Question: I got a normal button, but the text is cut-off. I don't know why it's happening.
Can anybody analyze why it happened?
Code:
'''
<TextView
android:id="@+id/txt_project_title"
android:layout_width="fill_parent"
android:layout_height="wrap_content"
android:gravity="center_horizontal"
android:text="Default Title"
android:textColor="@android:color/white"
android:textStyle="bold"
android:textSize="19sp"
android:shadowColor="#000000"
android:shadowDx="1.5"
android:shadowDy="1.5"
android:shadowRadius="1"
/></LinearLayout>
<ScrollView
android:layout_width="fill_parent"
android:layout_height="wrap_content">
<LinearLayout
xmlns:android="http://schemas.android.com/apk/res/android"
android:layout_width="fill_parent"
android:layout_height="fill_parent"
android:orientation="vertical">
<LinearLayout
xmlns:android="http://schemas.android.com/apk/res/android"
android:layout_width="wrap_content"
android:layout_height="wrap_content"
android:layout_gravity="center"
android:background="@drawable/whitebg"
android:layout_marginTop="5dp"
android:layout_marginBottom="5dp"
android:orientation="vertical">
<LinearLayout xmlns:android="http://schemas.android.com/apk/res/android"
android:orientation="horizontal"
android:layout_width="fill_parent"
android:layout_height="wrap_content"
android:layout_marginTop="3dp"
>
<ImageView
android:id="@+id/project_image"
android:layout_marginLeft="10dp"
android:layout_marginTop="10dp"
android:layout_width="100dp"
android:layout_height="100dp"
android:layout_weight="3"
android:layout_gravity="center_vertical"/>
<LinearLayout xmlns:android="http://schemas.android.com/apk/res/android"
android:orientation="vertical"
android:layout_width="wrap_content"
android:layout_height="wrap_content"
android:layout_alignParentRight="true"
android:padding="10dp"
android:layout_weight="5"
>
<TextView
android:id="@+id/txt_project"
android:layout_width="181dp"
android:layout_height="wrap_content"
android:text="Project Title"
android:textColor="#0e3946"
android:textSize="16sp"
android:textStyle="bold" />
<TextView
android:id="@+id/txt_organization_title"
android:layout_width="fill_parent"
android:layout_height="wrap_content"
android:text="Organization Title"
android:textSize="13sp"
android:textStyle="italic"
android:textColor="#20822c"/>
<LinearLayout xmlns:android="http://schemas.android.com/apk/res/android"
android:orientation="horizontal"
android:layout_width="fill_parent"
android:layout_height="wrap_content"
android:layout_marginTop="3dp"
>
<CheckBox android:id="@+id/checkbox"
android:layout_width="wrap_content"
android:button="@android:drawable/btn_star"
android:layout_gravity="center"
android:layout_height="wrap_content"/>
<TextView
android:layout_width="fill_parent"
android:layout_height="wrap_content"
android:layout_gravity="center"
android:text="als Favorit markieren"
android:textColor="#000000"
android:textSize="12sp" />
</LinearLayout>
<TextView
android:layout_marginTop="3dp"
android:layout_marginLeft="3dp"
android:id="@+id/txt_amount"
android:layout_width="wrap_content"
android:layout_height="15dp"
android:textStyle="bold"
android:textColor="#0E3946"
android:textSize="12sp"
android:text=" "
android:layout_alignParentRight="true"
/>
<Button
android:layout_marginTop="3dp"
android:id="@+id/btn_sms_spenden"
android:layout_width="wrap_content"
android:layout_height="wrap_content"
android:text="Jetzt Spenden!"
android:textSize="13sp"
android:textColor="#0e3946"
android:textStyle="bold"
/>
</LinearLayout>
</LinearLayout>
'''
Image:

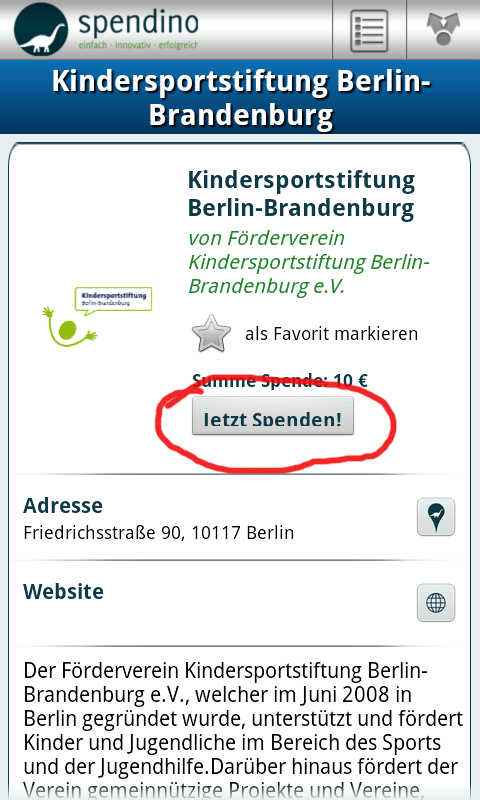
Answer: try adding padding to the button
> android:padding